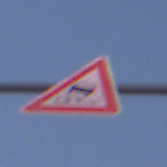
Verkehrszeichen: SchleuderOderRutschgefahr
Umgebung: Outdoor, Nature
Tageszeit: SunriseSunset
Wetter: Clear
Licht: Natural
Jahreszeit: NotSpecified
Kontrast: LowContrast